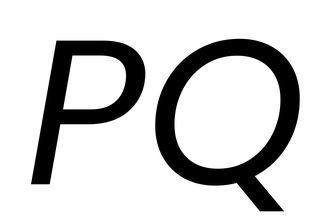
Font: Poppins-Italic